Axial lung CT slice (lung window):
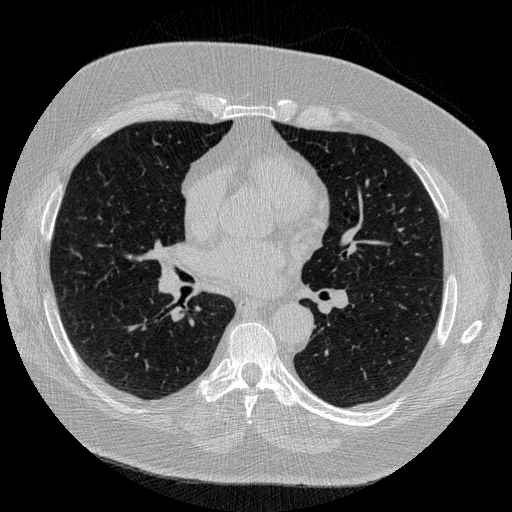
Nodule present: no